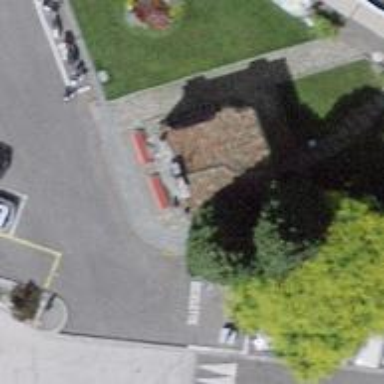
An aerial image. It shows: Bench.